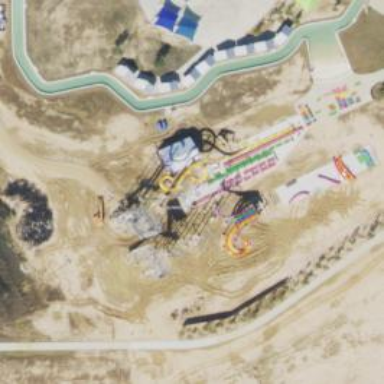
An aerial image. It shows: Water slide attraction.